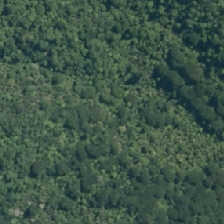
Land cover: indigenous_forest